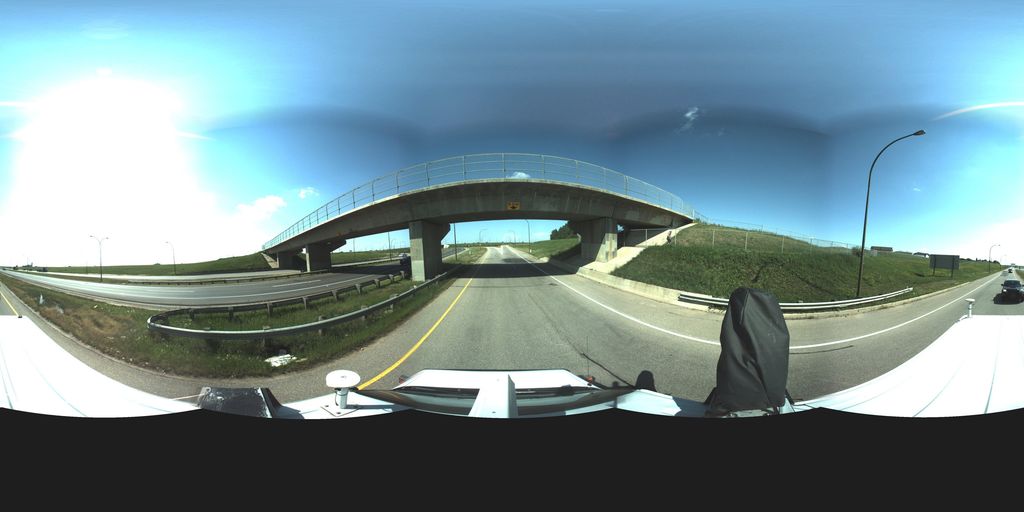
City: saskatoon